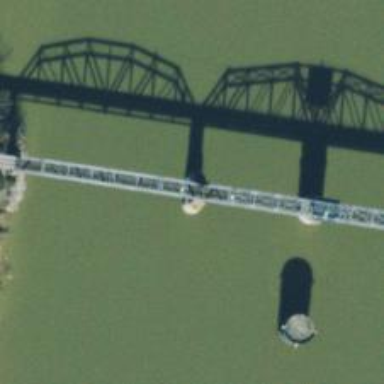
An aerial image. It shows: Pier supporting bridge.